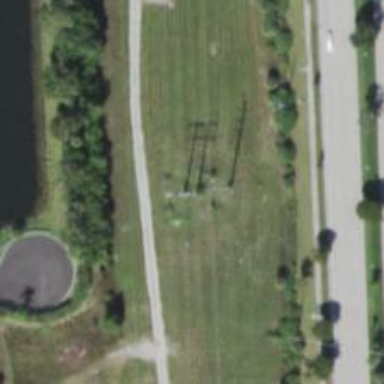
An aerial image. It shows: H-frame power tower with distinctive design.